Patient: sex M, age 57
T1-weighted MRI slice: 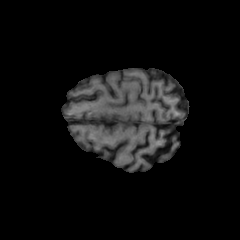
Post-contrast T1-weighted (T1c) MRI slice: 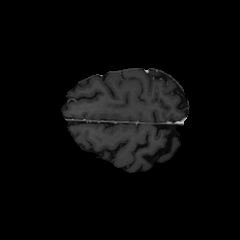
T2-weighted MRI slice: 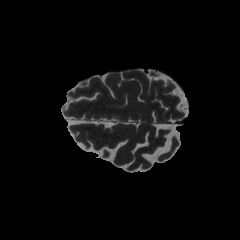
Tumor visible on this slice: no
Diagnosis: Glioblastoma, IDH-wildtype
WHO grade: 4